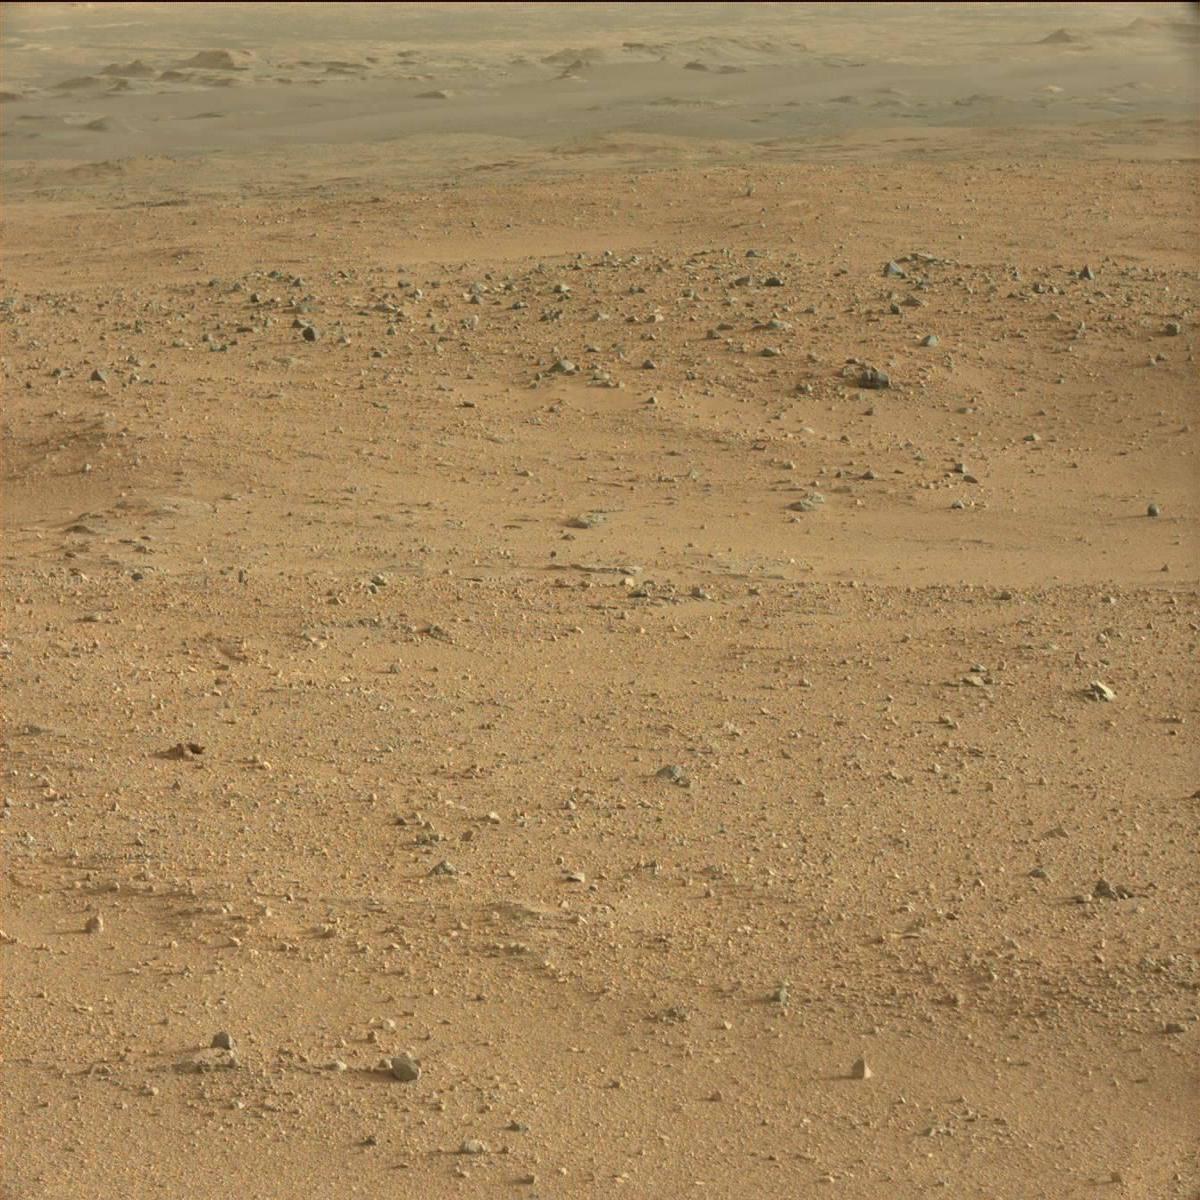
Terrain classes present: Bedrock, Ridge, Rock, Sand / Soil